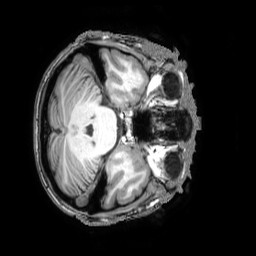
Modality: T1w
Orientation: axial
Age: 39
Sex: female
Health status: healthy
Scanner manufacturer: philips
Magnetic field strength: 3 T
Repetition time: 0.008199 s
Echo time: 0.003792 s